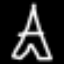
Label: The Eiffel Tower